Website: macys
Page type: gifting
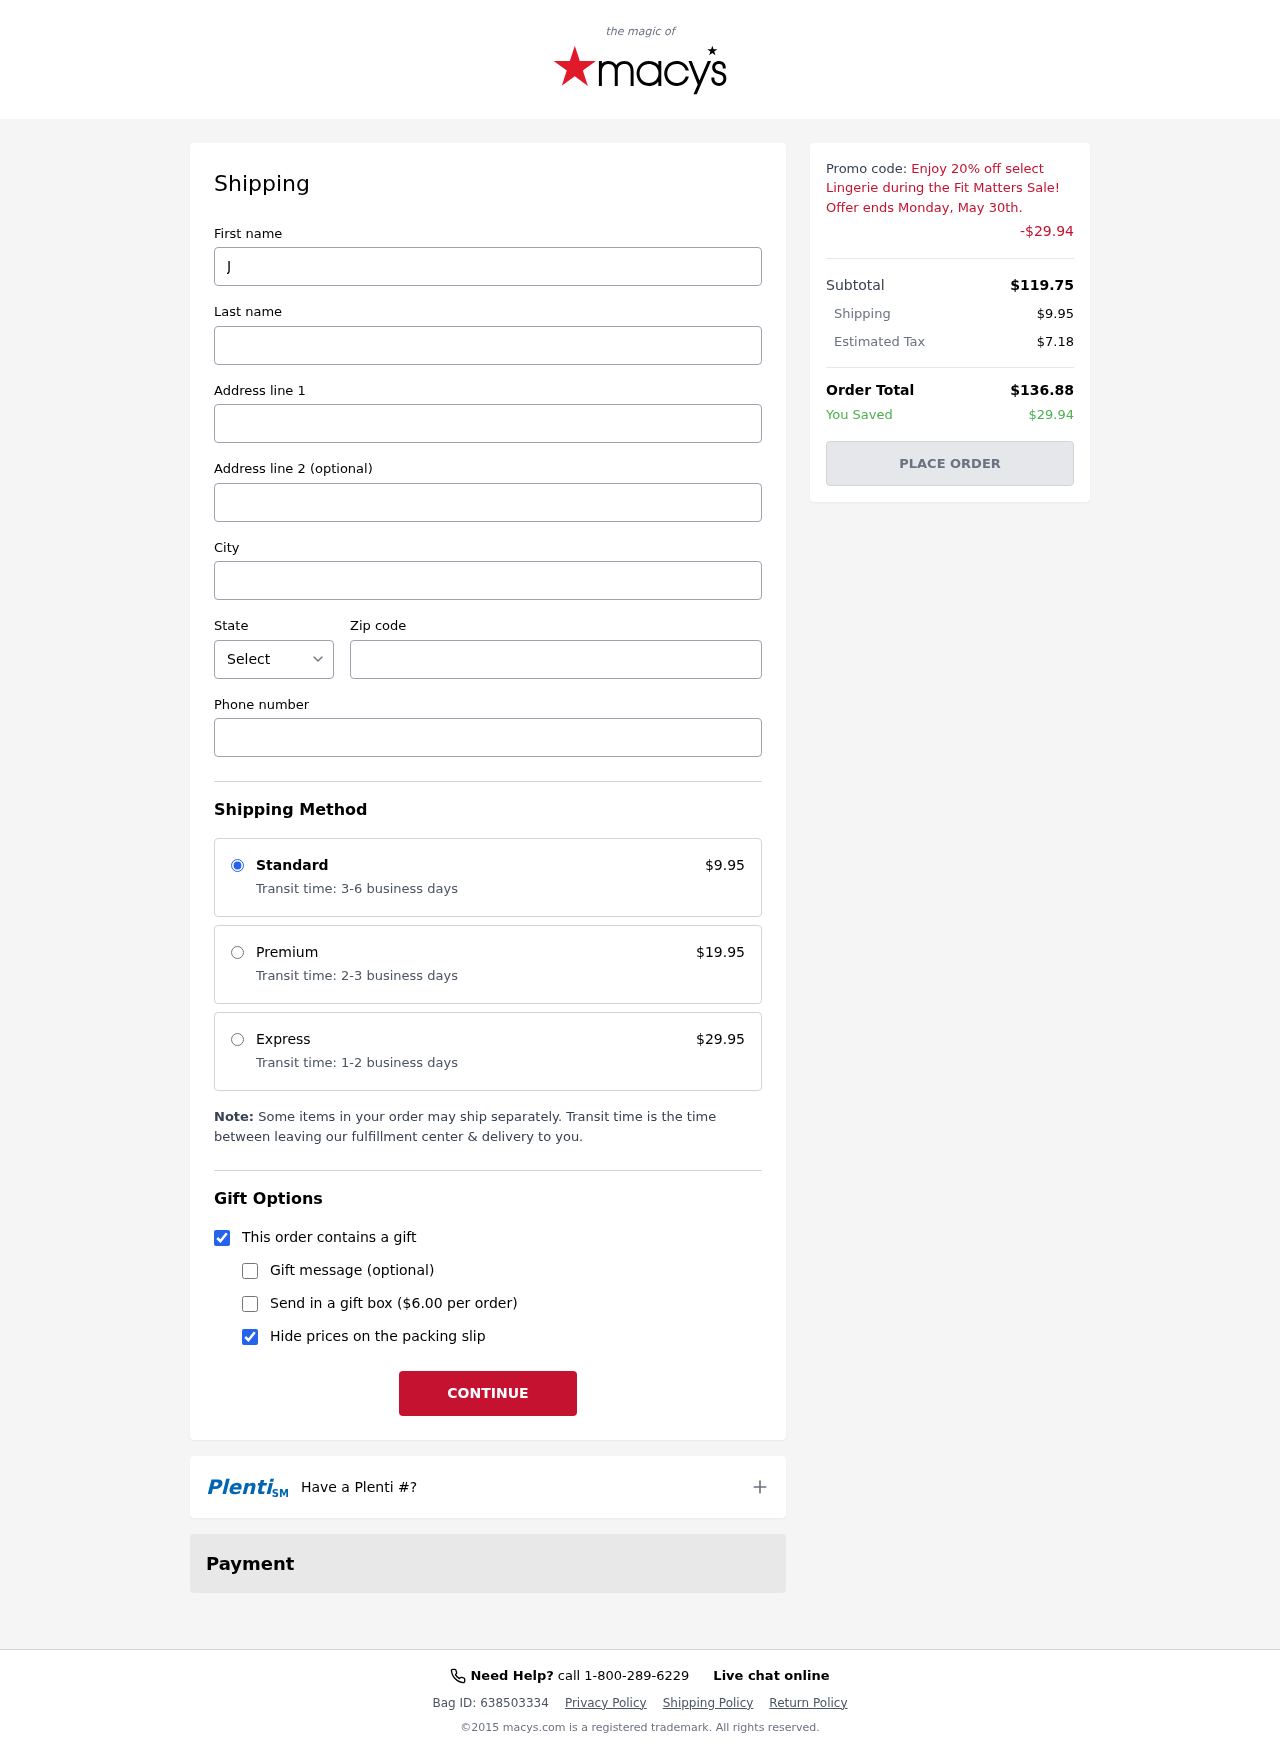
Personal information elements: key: PII_CITY
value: South Robert
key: PII_FIRSTNAME
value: Joshua
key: PII_LASTNAME
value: Robinson
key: PII_PHONE
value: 4998278174
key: PII_POSTCODE
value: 87888
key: PII_STATE_ABBR
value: KY
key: PII_STREET
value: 2946 Pearson Bypass
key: PII_STREET2
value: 4411 Campbell Ferry Apt. 500
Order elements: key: ORDER_SHIPPING_COST
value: $9.95
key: ORDER_DISCOUNT
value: -$29.94
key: ORDER_SUBTOTAL
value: $119.75
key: ORDER_TAX
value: $7.18
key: ORDER_TOTAL
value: $136.88
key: ORDER_SAVINGS
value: $29.94